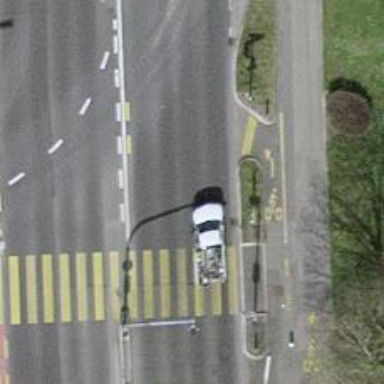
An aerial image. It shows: Primary link road with asphalt surface.